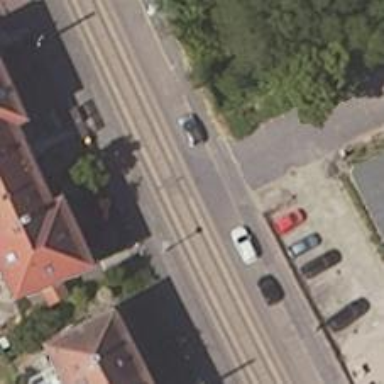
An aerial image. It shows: Tram level crossing on the railway.